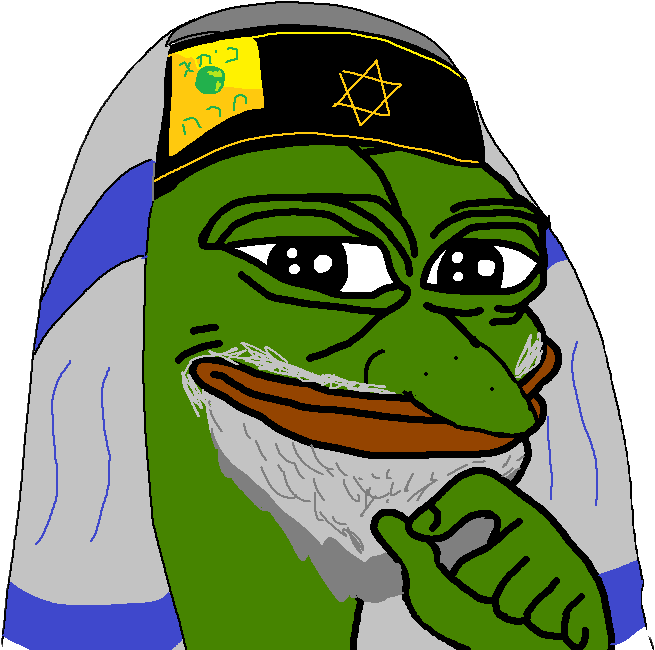
Label: 5_Pepe